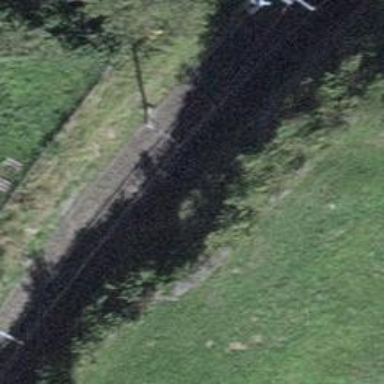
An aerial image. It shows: Narrow-gauge railway track electrified by contact line.